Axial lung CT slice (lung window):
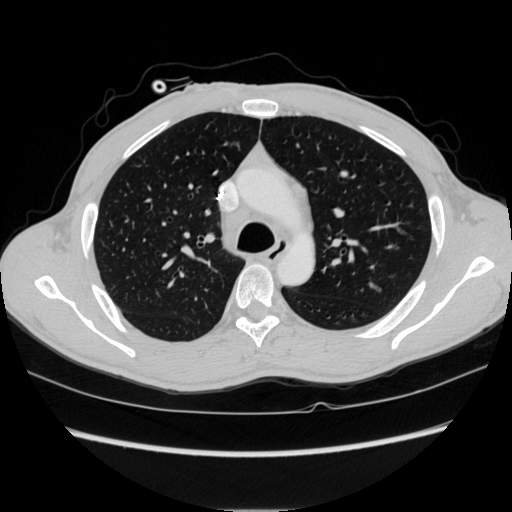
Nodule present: no